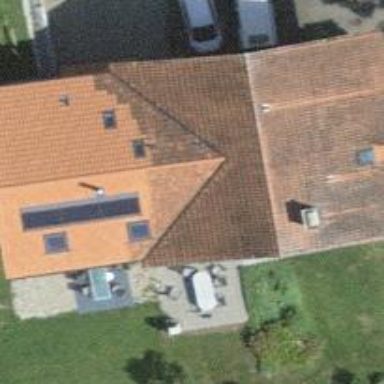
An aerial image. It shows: Solar power generator with photovoltaic panels.